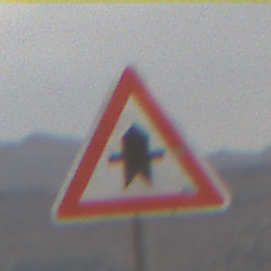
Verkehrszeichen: Vorfahrt
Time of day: MorningAfternoon
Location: Outdoor (Nature)
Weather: Overcast
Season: NotSpecified
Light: Natural